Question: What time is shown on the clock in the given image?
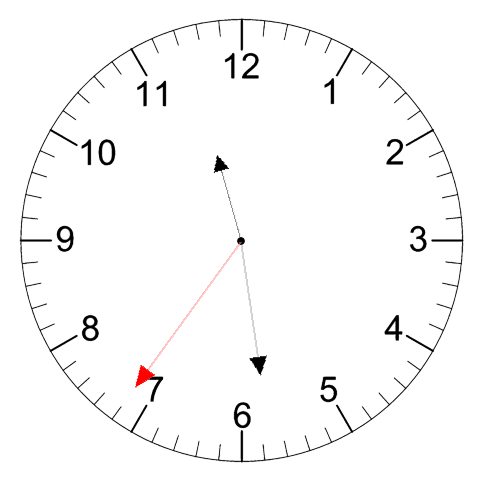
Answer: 11:28:36